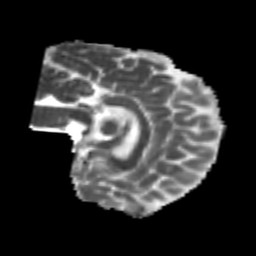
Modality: MD
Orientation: sagittal
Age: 24
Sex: male
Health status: healthy
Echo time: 0.074 s